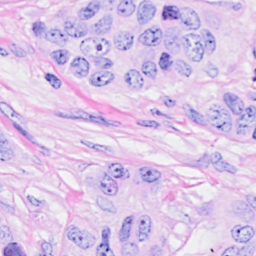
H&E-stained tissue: Breast